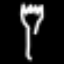
Label: fork